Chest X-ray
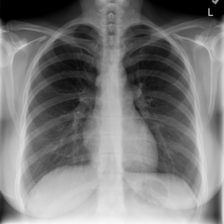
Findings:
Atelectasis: negative
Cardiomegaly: negative
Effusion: negative
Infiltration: positive
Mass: negative
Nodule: negative
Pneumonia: negative
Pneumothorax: negative
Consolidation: negative
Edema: negative
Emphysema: negative
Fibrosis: negative
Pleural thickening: negative
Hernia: negative